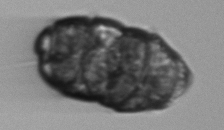
Label: Margalefidinium